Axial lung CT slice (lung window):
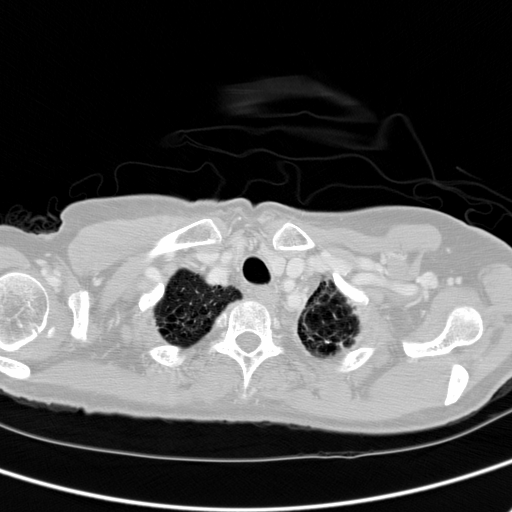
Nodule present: no